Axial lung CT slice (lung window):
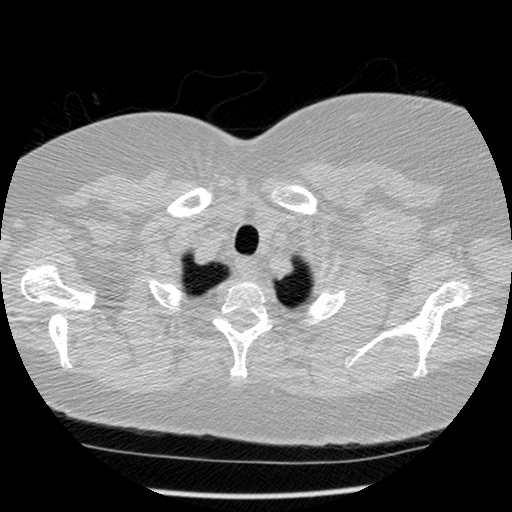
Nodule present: no